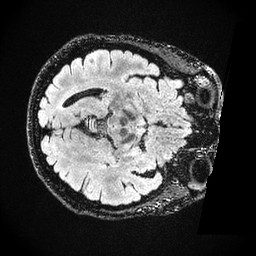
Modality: FLAIR
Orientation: axial
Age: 48
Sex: female
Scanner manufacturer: ge
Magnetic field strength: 3 T
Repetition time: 4.802 s
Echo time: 0.1169 s